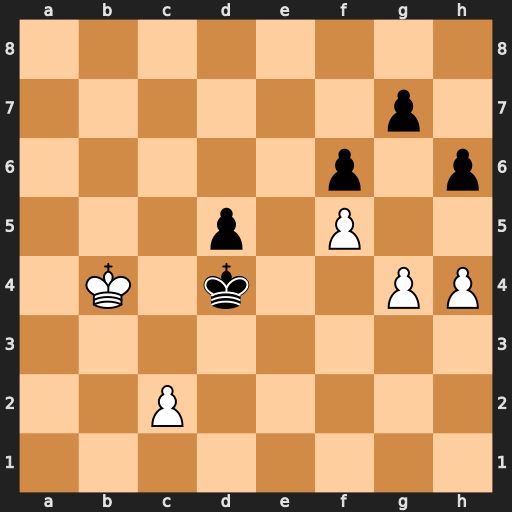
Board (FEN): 8/6p1/5p1p/3p1P2/1K1k2PP/8/2P5/8
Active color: w
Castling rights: -
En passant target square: -
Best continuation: c3+ Kd3 Kc5 Ke4 Kd6 h5 gxh5